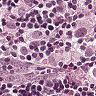
Metastatic tissue present: yes